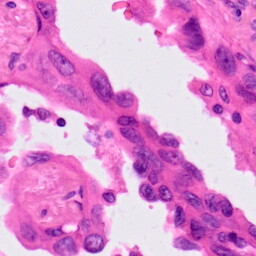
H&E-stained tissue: Lung